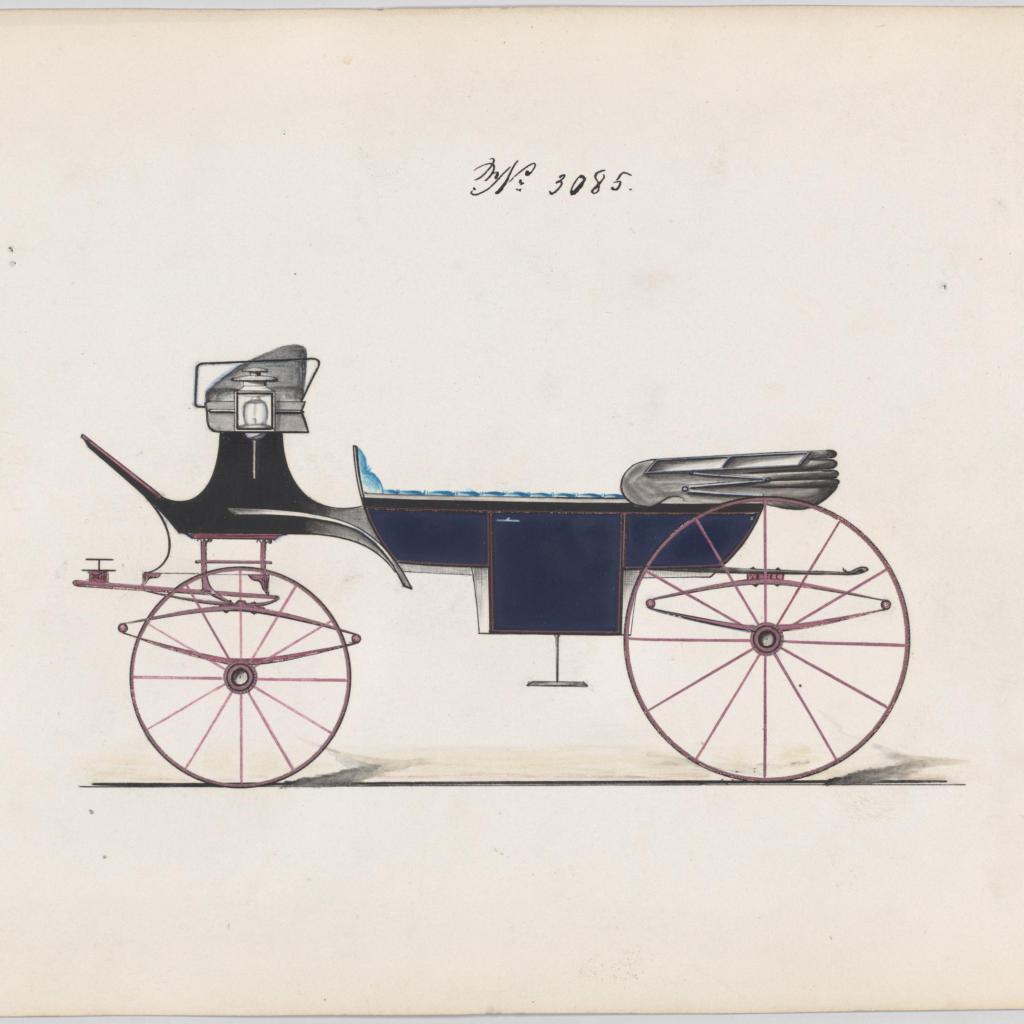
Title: Design for Vis-à-vis, no. 3085
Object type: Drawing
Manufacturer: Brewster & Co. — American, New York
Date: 1875
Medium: Watercolor and ink
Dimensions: Sheet: 7 x 9 13/16 in. (17.8 x 24.9 cm)
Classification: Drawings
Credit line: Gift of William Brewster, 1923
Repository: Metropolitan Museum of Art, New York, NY